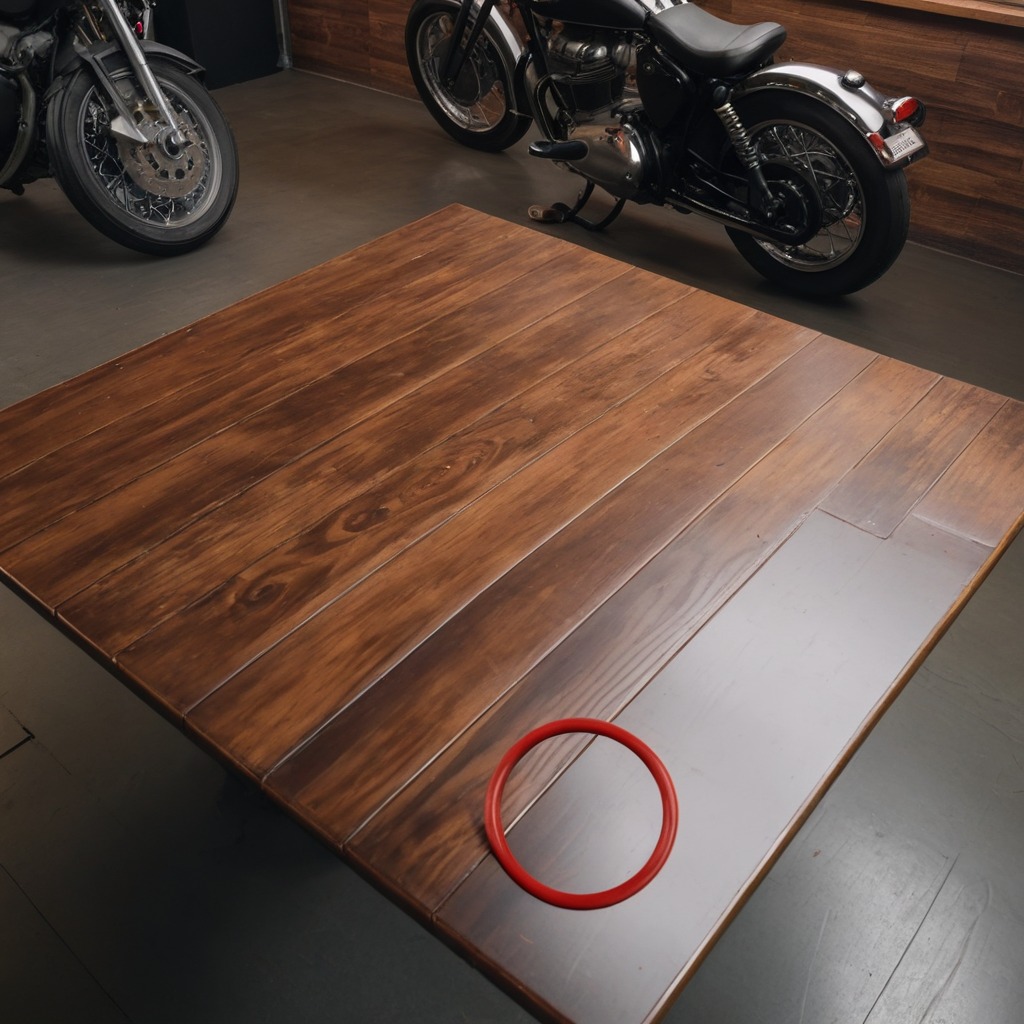
A rubber O-ring lies on the oil-spilled wooden table in a vintage motorcycle garage.